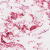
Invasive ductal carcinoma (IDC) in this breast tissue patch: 0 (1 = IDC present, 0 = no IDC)